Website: apple-inc
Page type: customer-info-address
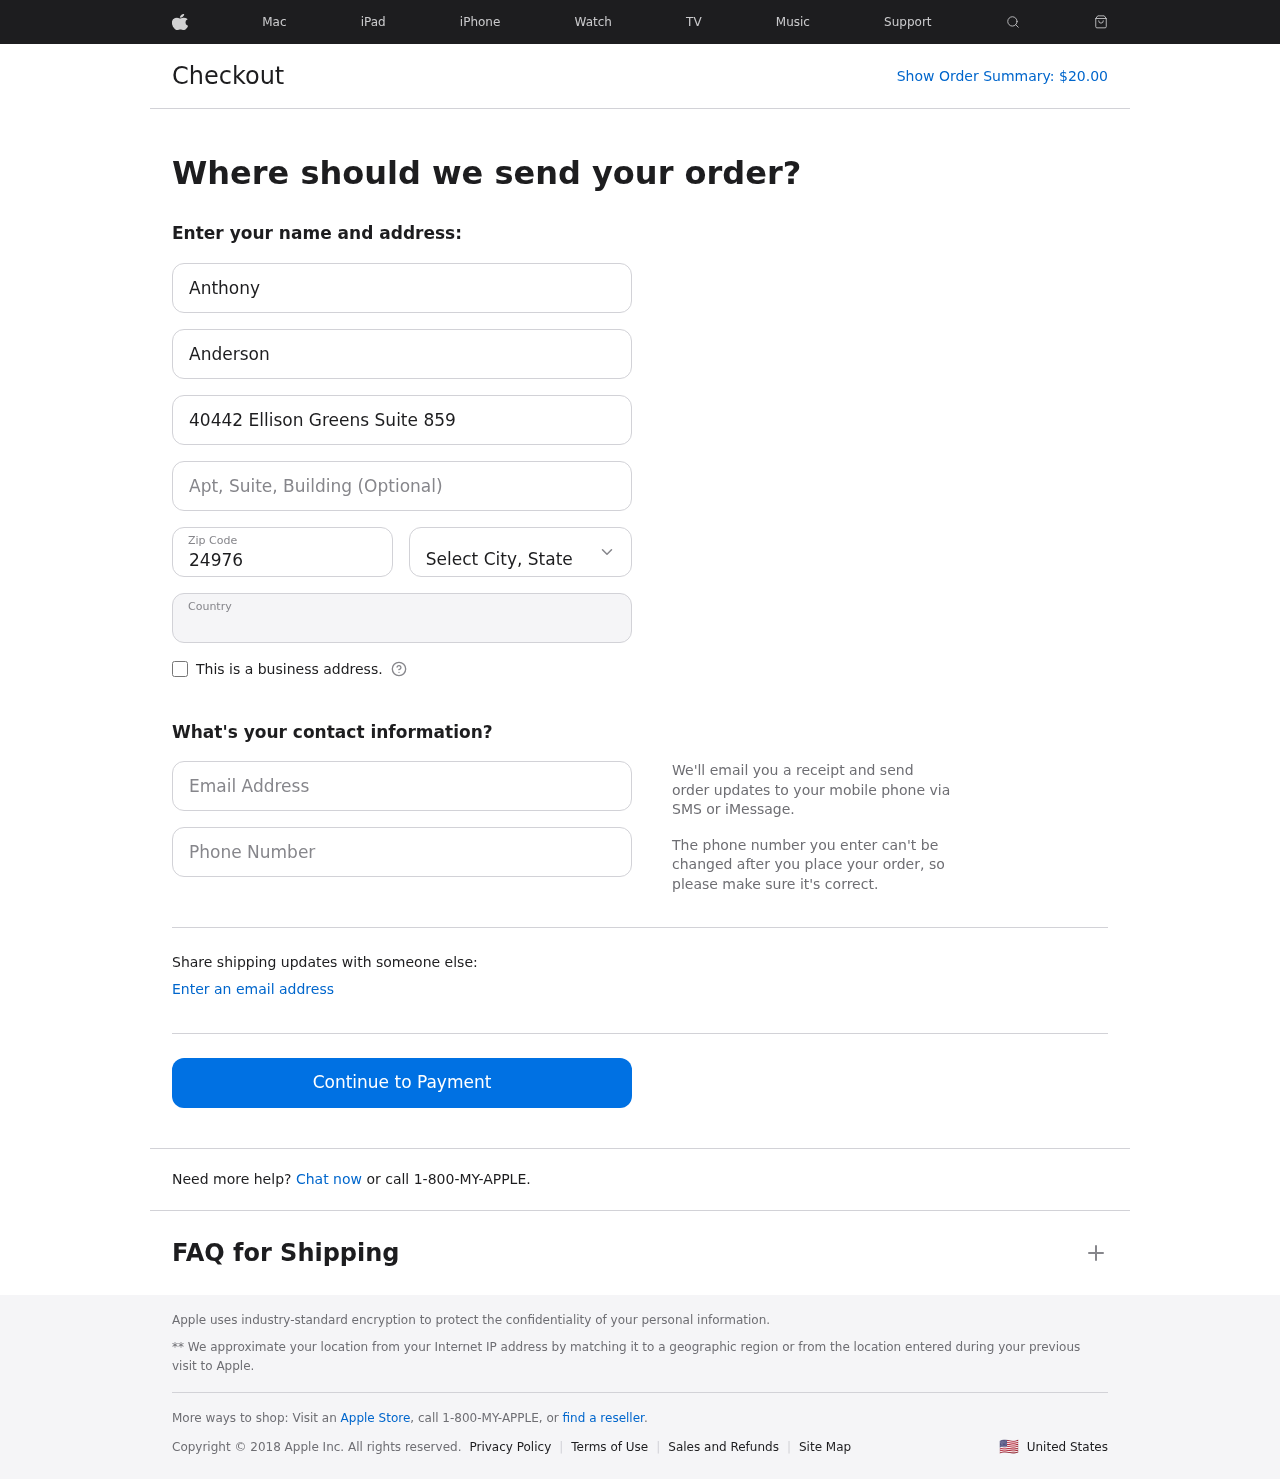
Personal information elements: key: PII_CITY_STATE
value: Robinsonton, NY
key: PII_COUNTRY
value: United States
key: PII_EMAIL
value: anthony.anderson@hotmail.com
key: PII_FIRSTNAME
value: Anthony
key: PII_LASTNAME
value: Anderson
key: PII_PHONE
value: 6999635202
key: PII_POSTCODE
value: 24976
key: PII_STREET
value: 40442 Ellison Greens Suite 859
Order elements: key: ORDER_TOTAL
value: $20.00